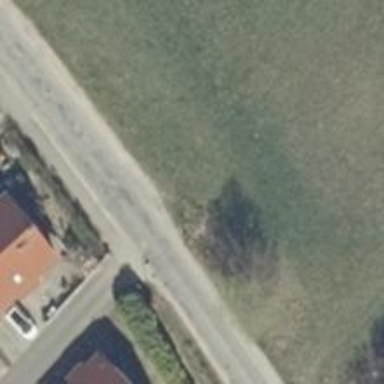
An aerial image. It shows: Sidewalk along the footway.